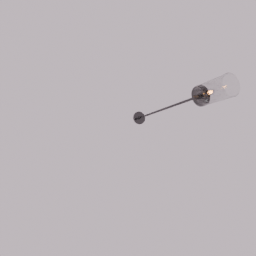
Label: lighting